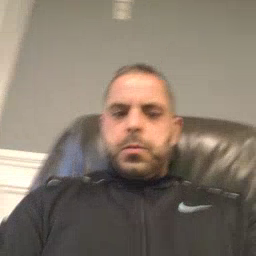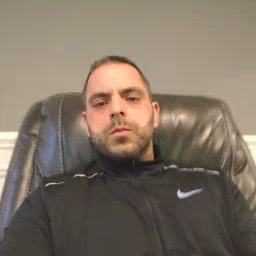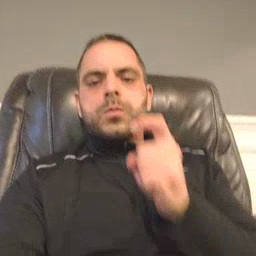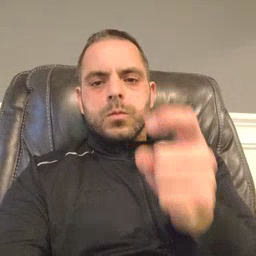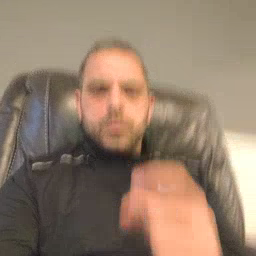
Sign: give